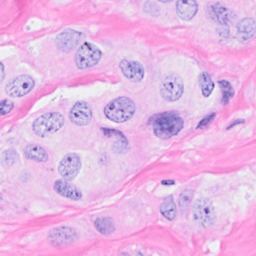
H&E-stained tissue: Breast